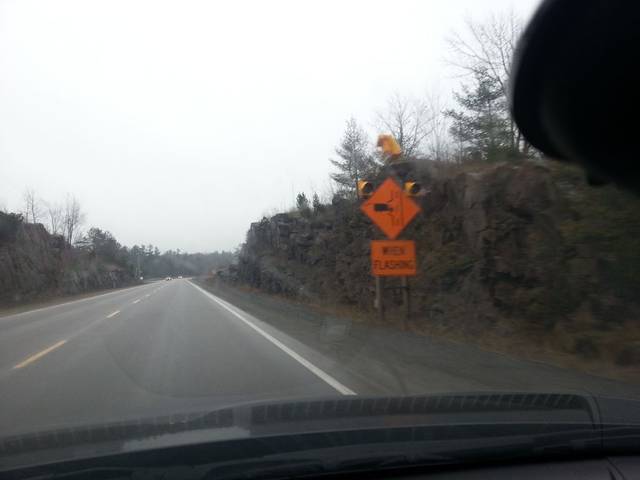
Region: Canada
Coordinates: 44.501, -77.613